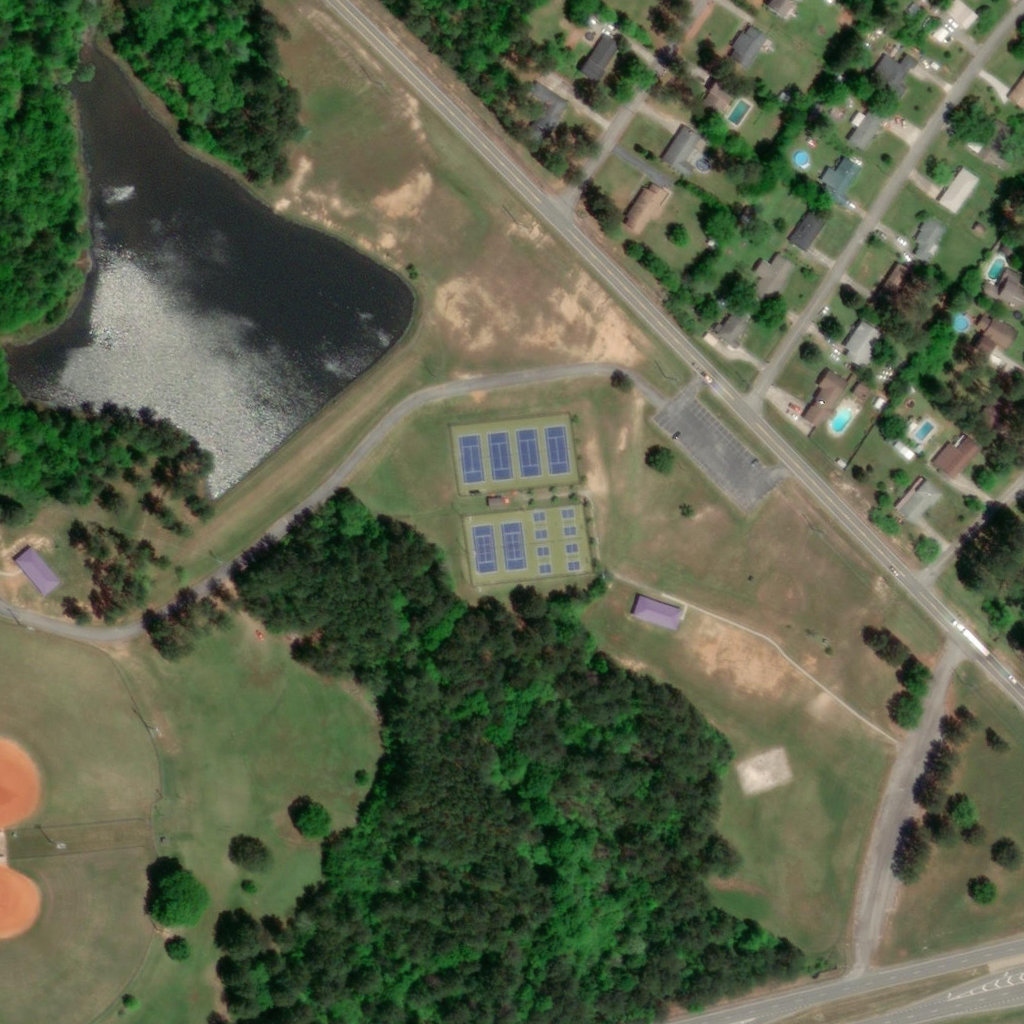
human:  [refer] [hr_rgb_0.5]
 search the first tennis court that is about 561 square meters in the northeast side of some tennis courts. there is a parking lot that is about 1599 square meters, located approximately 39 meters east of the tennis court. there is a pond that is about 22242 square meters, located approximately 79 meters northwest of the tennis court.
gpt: <box>[[52, 40, 56, 47, 0]]</box>